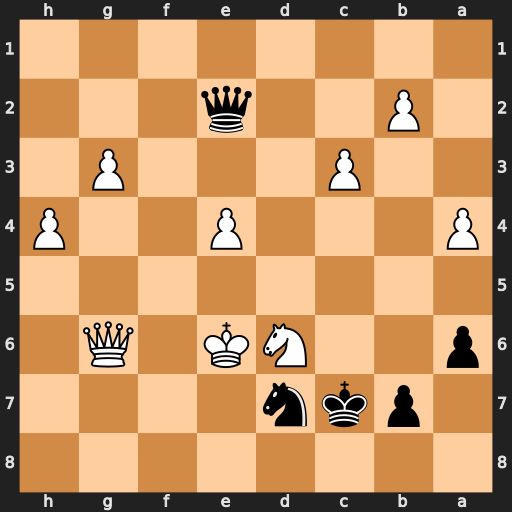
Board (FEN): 8/1pkn4/p2NK1Q1/8/P3P2P/2P3P1/1P2q3/8
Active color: b
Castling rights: -
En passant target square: -
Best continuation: Nf8+ Kf6 Nxg6